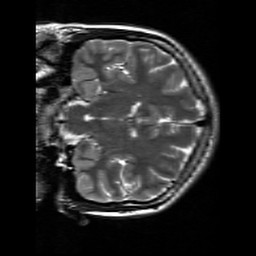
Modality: T2w
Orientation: coronal
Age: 24
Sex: female
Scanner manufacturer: siemens
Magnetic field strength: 3 T
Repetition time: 7 s
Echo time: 0.09 s